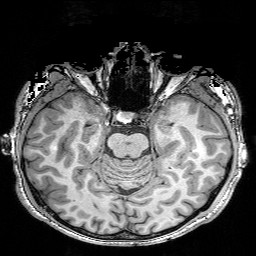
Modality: T1w
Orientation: coronal
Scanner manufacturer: siemens
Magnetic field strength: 3 T
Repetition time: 0.02 s
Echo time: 0.005 s